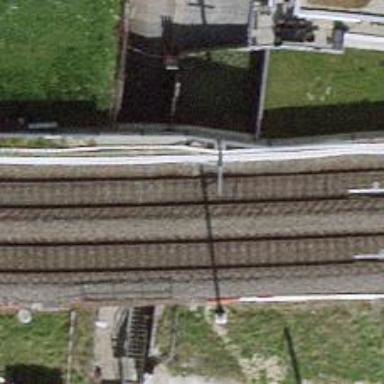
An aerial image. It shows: Single railway track with electrification through contact line.